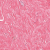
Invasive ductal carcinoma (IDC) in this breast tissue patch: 0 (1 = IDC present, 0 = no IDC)